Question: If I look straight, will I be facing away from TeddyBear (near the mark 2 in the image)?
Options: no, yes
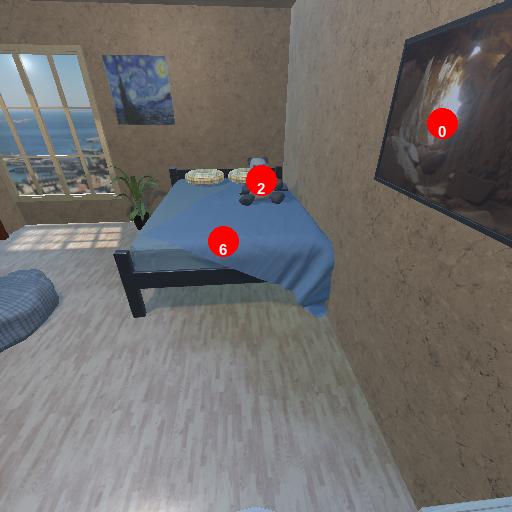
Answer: no